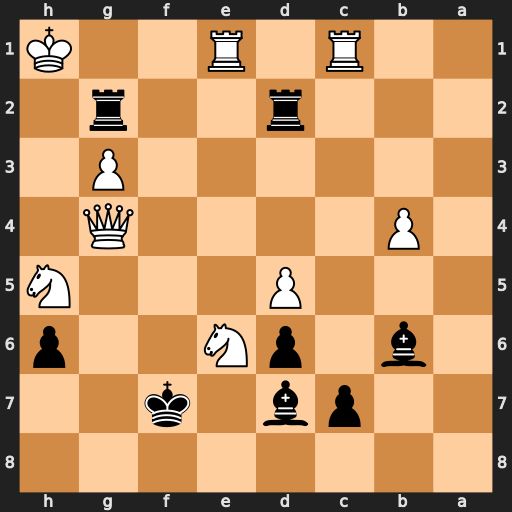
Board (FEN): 8/2pb1k2/1b1pN2p/3P3N/1P4Q1/6P1/3r2r1/2R1R2K
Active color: b
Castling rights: -
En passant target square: -
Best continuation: Rh2#